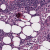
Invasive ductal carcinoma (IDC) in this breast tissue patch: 0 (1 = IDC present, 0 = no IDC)